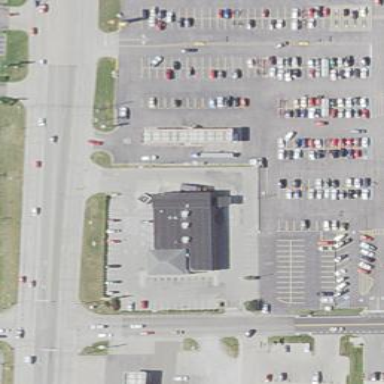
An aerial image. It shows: Parking area.